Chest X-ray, PA view. Patient: 53 years old, sex M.
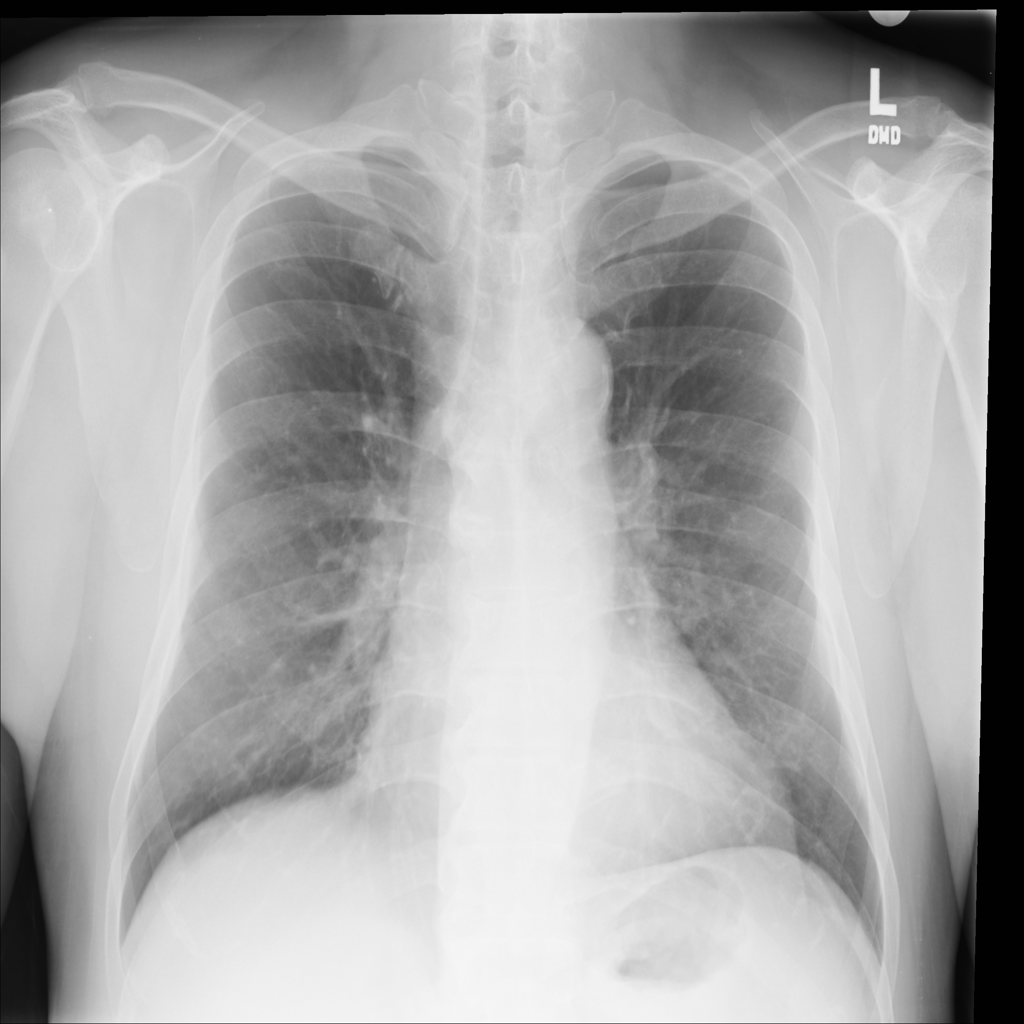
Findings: No Finding